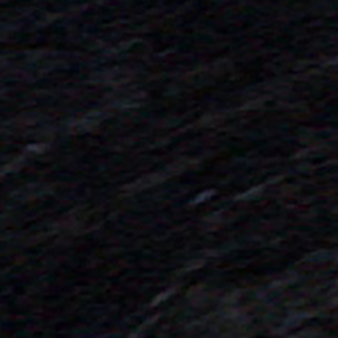
Label: other